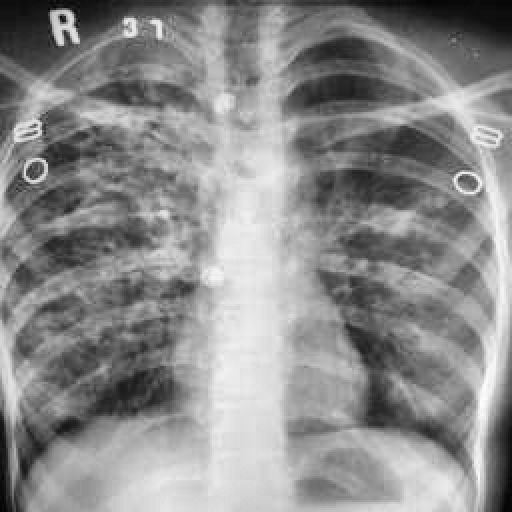
Finding: TUBERCULOSIS